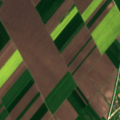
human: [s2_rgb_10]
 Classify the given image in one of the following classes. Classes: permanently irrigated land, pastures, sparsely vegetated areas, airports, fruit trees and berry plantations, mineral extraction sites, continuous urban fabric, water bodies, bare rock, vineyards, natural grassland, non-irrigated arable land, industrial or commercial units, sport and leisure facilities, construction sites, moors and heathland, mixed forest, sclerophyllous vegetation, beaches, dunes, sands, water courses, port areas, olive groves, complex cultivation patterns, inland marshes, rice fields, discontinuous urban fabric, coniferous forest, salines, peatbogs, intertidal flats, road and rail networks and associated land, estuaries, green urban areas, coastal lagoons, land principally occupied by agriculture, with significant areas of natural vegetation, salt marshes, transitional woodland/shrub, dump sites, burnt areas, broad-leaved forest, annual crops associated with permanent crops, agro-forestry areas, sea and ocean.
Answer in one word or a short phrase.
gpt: industrial or commercial units, non-irrigated arable land, land principally occupied by agriculture, with significant areas of natural vegetation